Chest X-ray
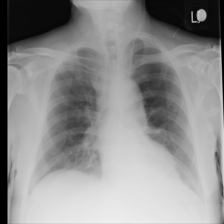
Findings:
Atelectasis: positive
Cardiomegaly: negative
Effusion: negative
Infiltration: negative
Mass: negative
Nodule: negative
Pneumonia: negative
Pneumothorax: negative
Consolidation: negative
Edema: negative
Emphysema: negative
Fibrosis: negative
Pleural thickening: negative
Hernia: negative